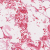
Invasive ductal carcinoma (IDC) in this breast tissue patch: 0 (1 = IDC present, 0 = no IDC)